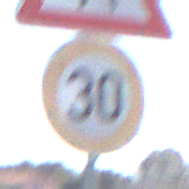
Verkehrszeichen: Geschwindigkeit30
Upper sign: FussgaengerRechts
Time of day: MorningAfternoon
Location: Outdoor (Suburban)
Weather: PartlyCloudy
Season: NotSpecified
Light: Natural